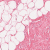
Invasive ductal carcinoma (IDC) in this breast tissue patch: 0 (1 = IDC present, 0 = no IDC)